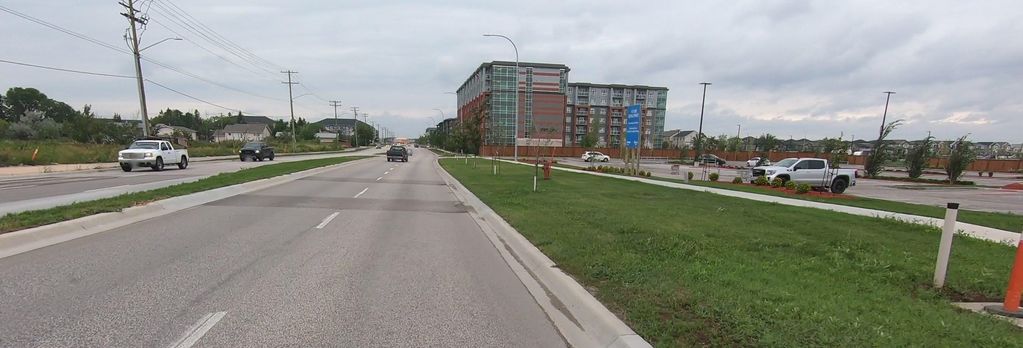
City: winnipeg